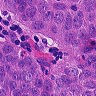
Metastatic tissue present: yes